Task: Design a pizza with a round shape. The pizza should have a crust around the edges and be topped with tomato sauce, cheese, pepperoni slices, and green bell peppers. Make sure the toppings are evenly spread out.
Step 553:
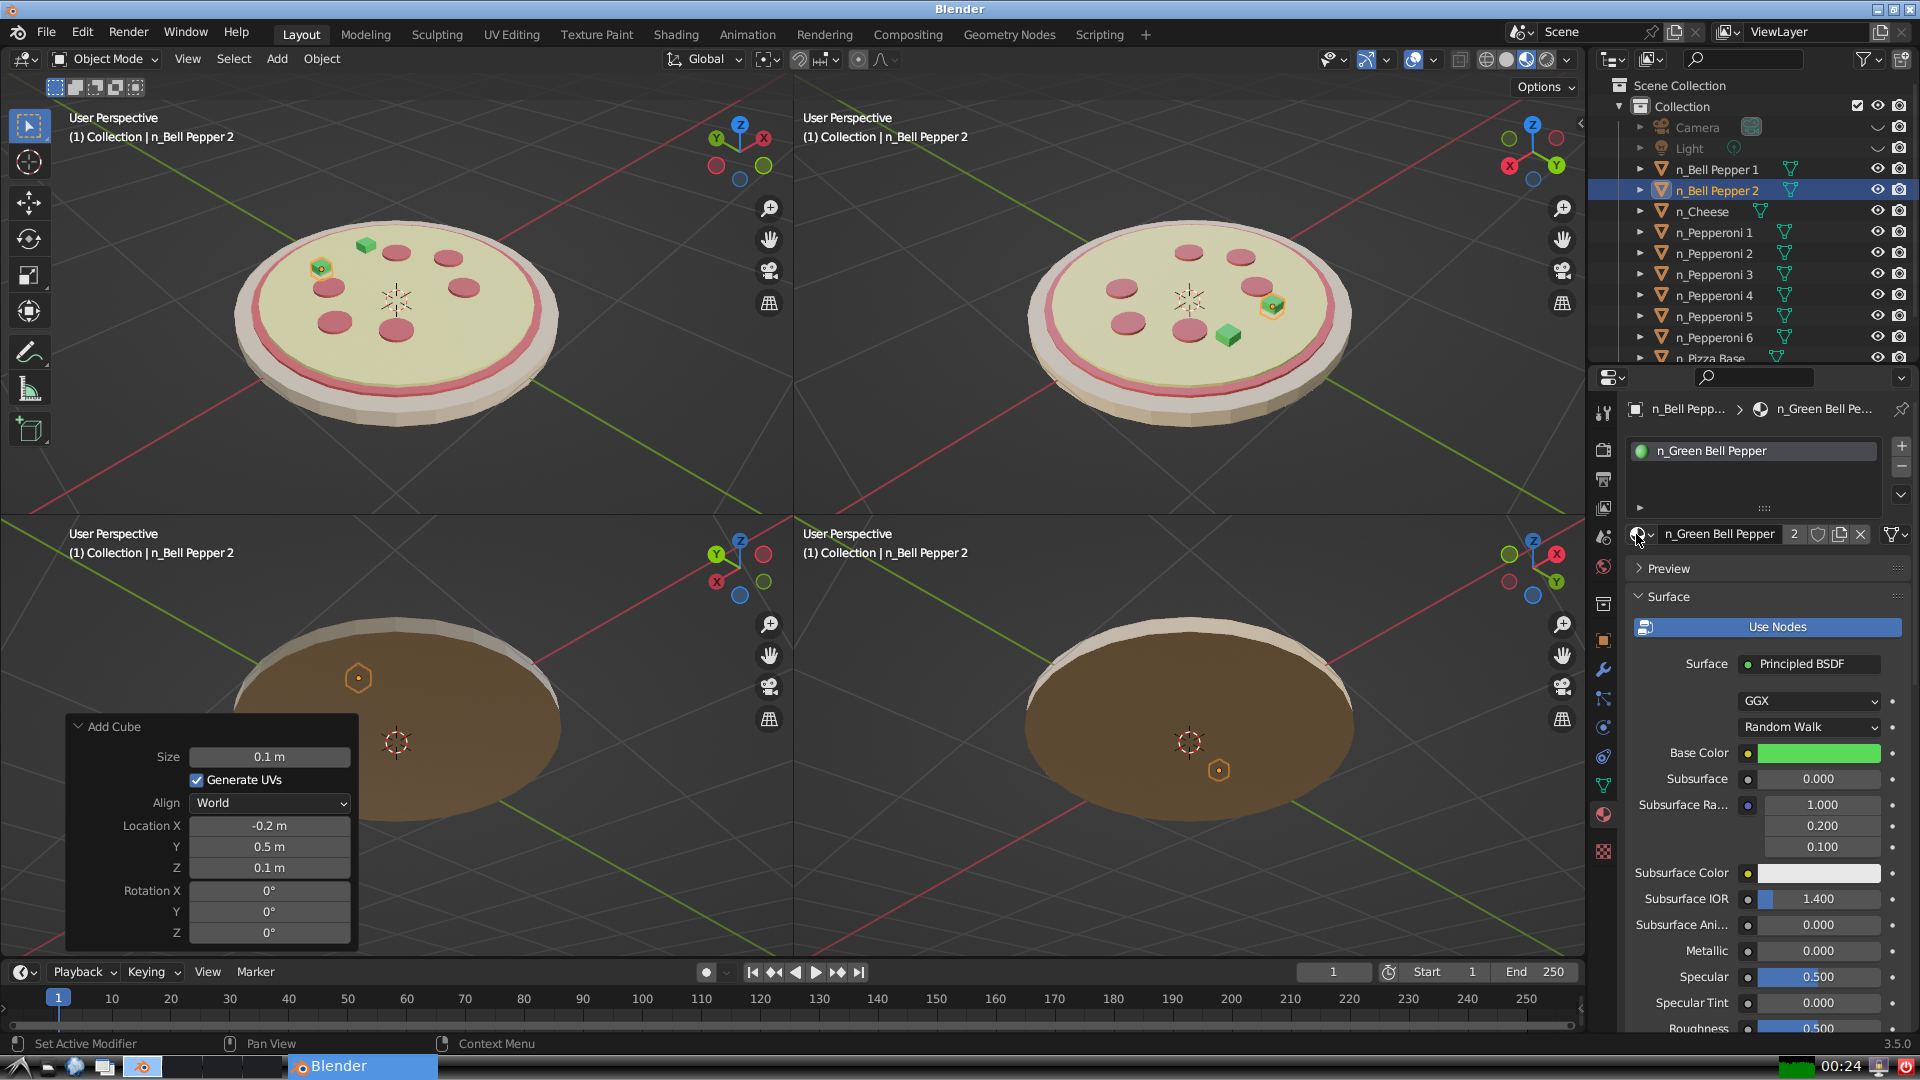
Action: {"mouse_move": [278, 58]}